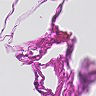
Metastatic tissue present: no